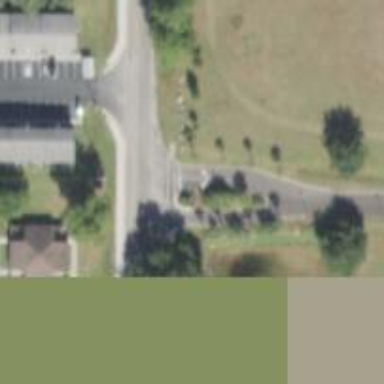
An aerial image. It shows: Asphalt alley designated as service road.